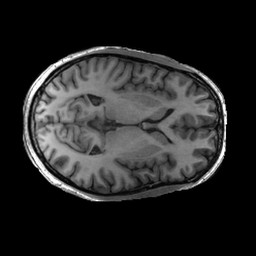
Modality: T1w
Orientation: axial
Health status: ill
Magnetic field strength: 3 T